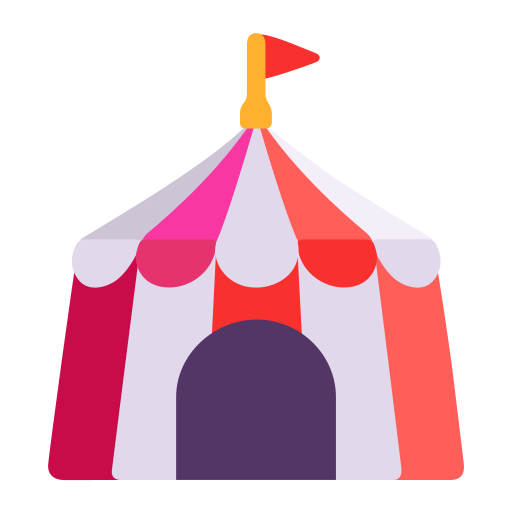
circus tent flat